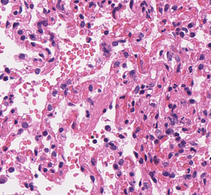
Tumor epithelial tissue: no
Tumor-associated stroma tissue: no
Normal tissue: yes